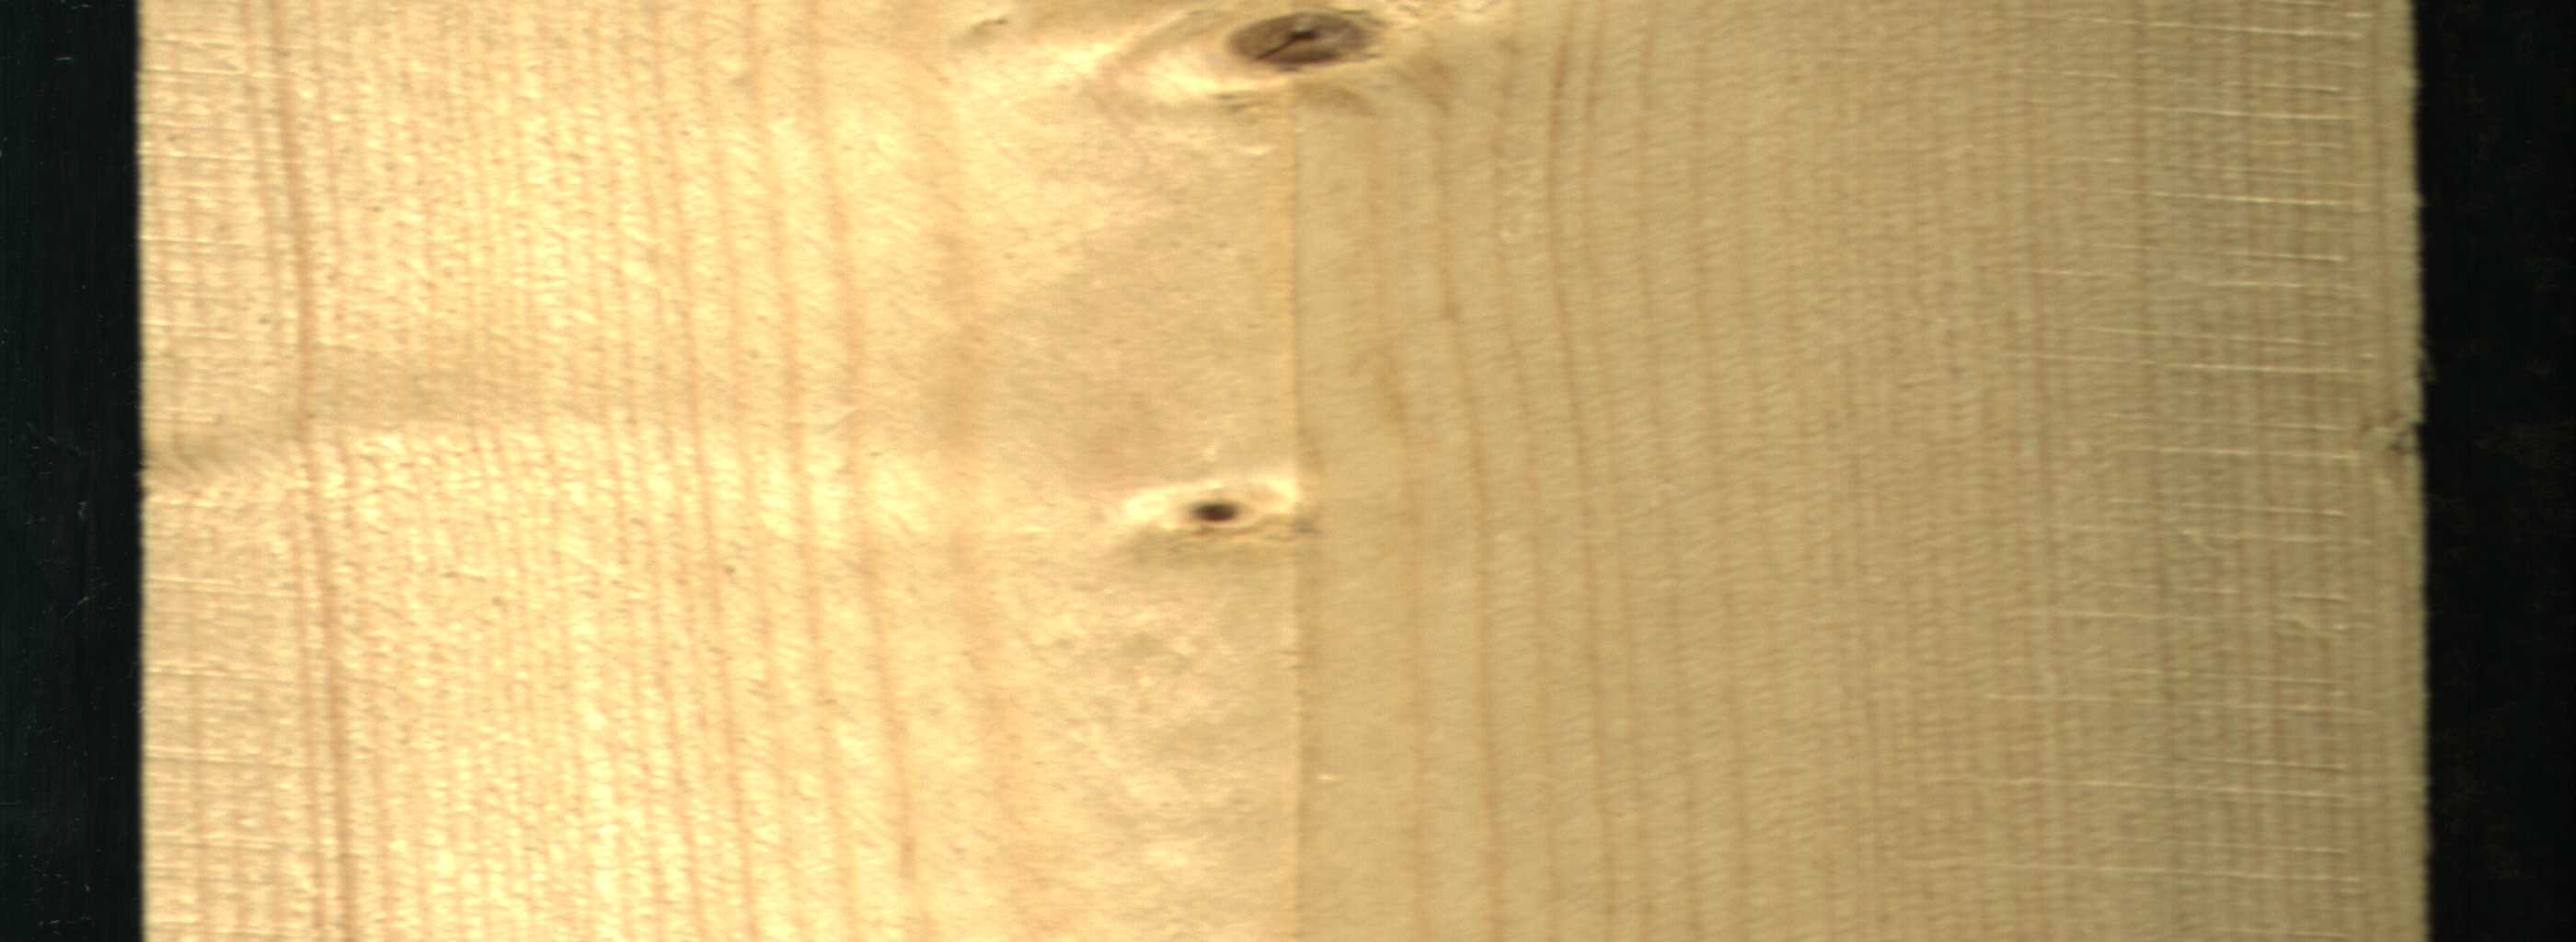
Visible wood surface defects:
Dead_Knot
Live_Knot